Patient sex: M
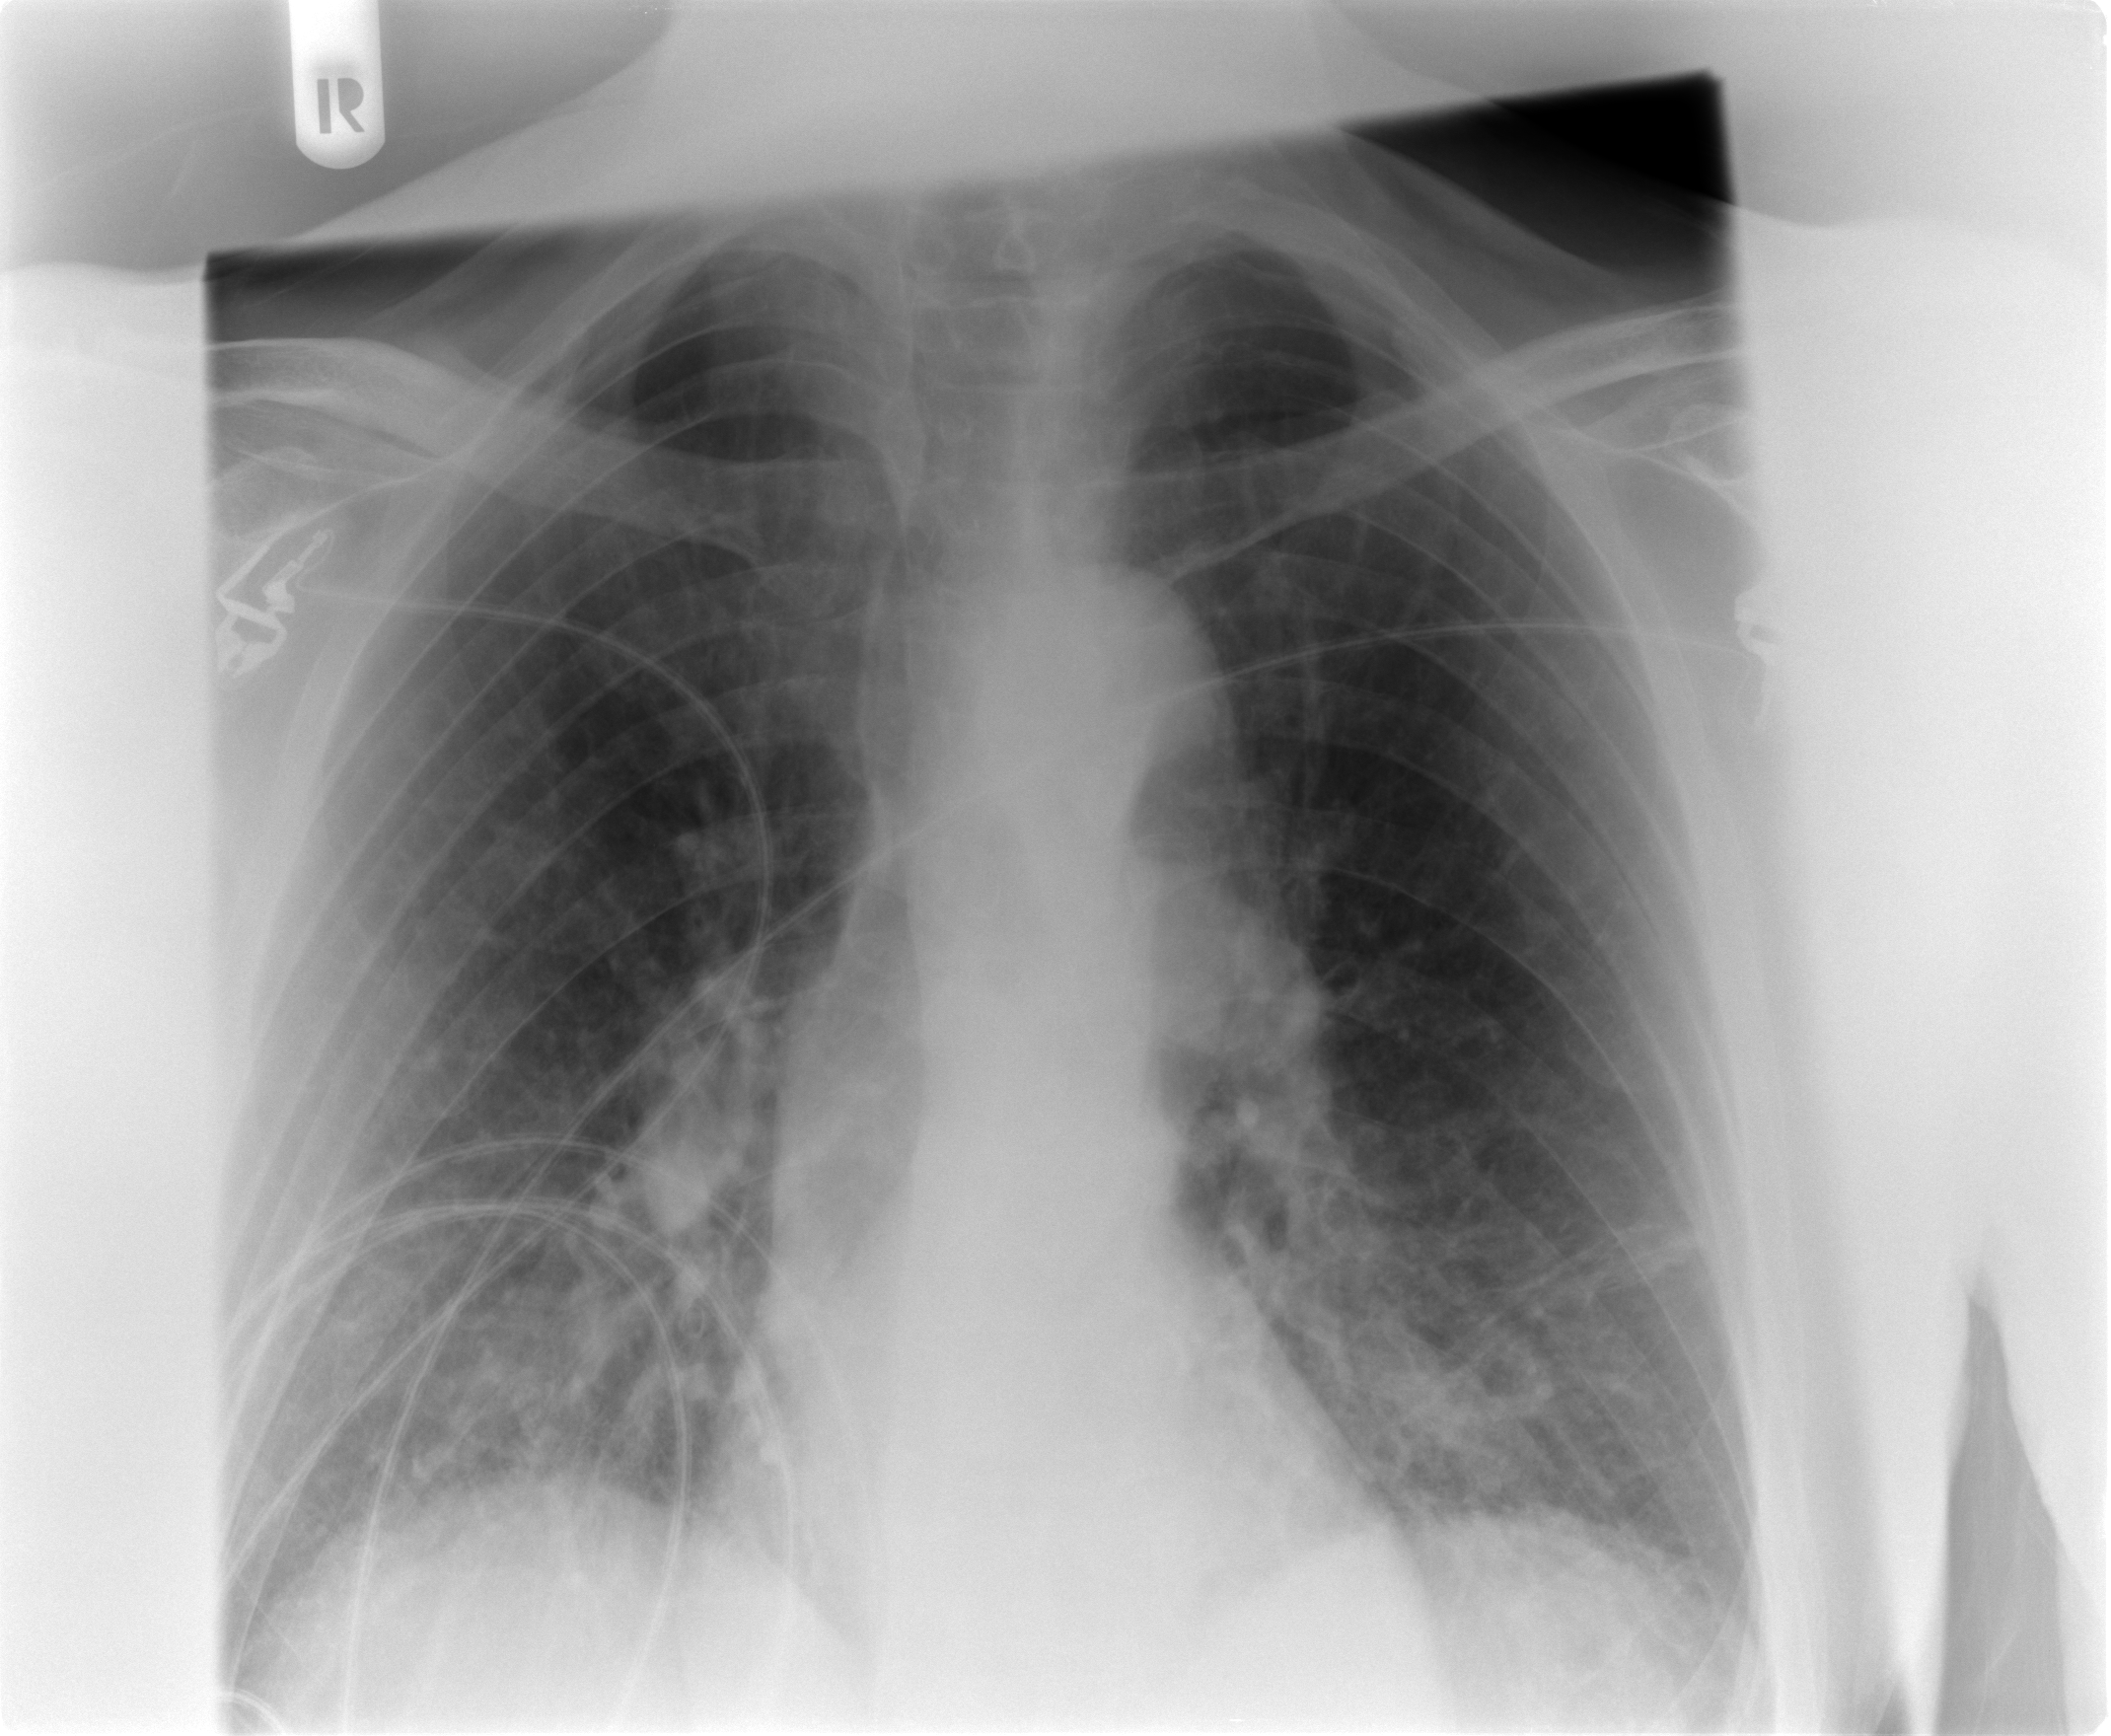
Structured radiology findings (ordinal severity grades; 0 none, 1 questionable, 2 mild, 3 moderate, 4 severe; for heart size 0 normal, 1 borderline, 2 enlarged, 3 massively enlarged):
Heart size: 0
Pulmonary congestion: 1
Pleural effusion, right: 0
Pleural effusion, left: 0
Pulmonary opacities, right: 0
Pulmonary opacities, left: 0
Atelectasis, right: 2
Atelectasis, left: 2